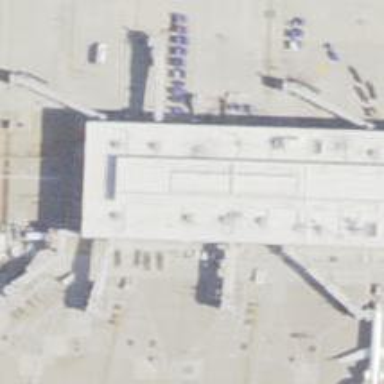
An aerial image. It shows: Airport gate.